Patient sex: F
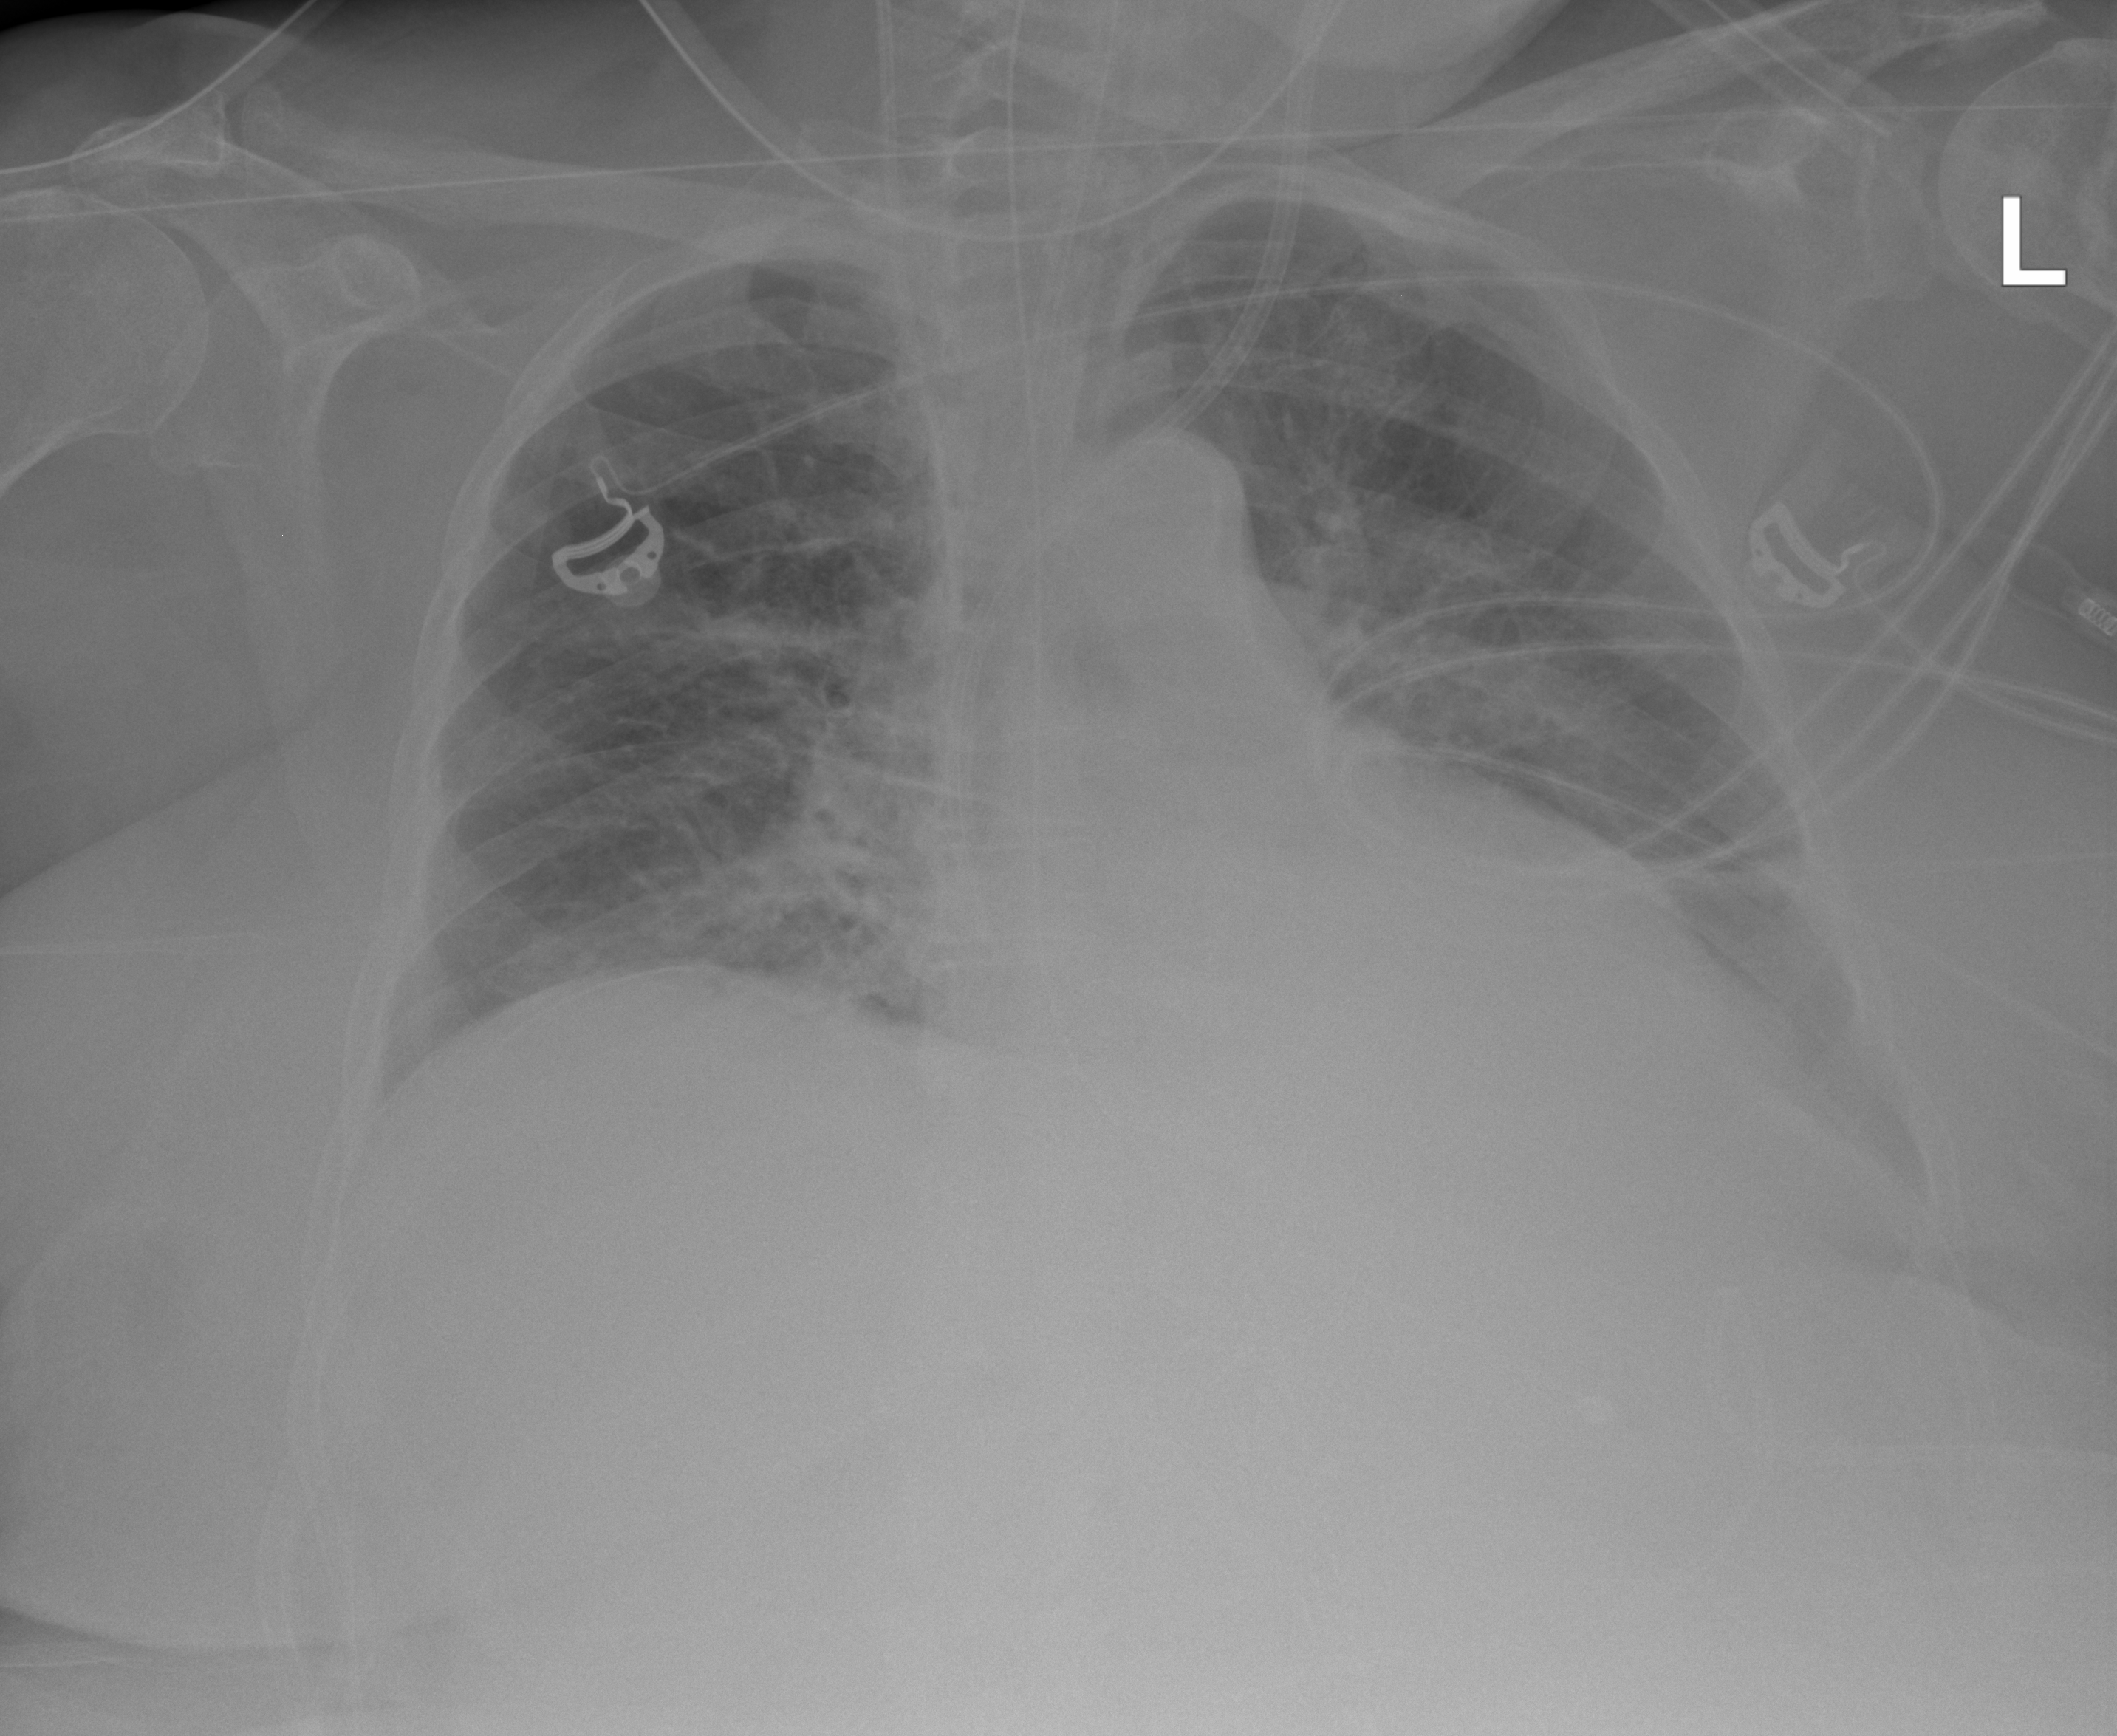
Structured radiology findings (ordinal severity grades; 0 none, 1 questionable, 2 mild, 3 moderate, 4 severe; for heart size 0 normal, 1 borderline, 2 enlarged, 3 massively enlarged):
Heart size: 0
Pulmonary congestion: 2
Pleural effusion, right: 0
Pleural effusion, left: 0
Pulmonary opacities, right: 0
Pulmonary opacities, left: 0
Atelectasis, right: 2
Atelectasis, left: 2